This continuous-wavelet-transform scalogram was computed from a bearing vibration snapshot. Determine the bearing's health state. Answer with exactly one of: normal, inner_race, outer_race, ball.
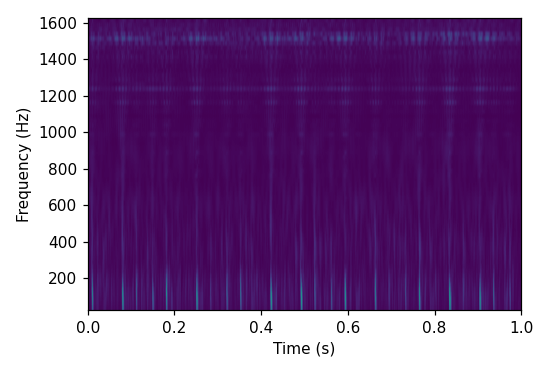
Answer: inner_race